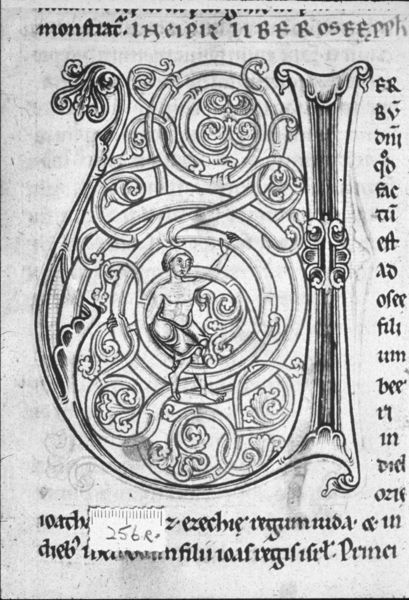
Titel: Bibel von Floreffe, Bd. 2
Standort: Herkunft: (Maasland) (EU - Maasland)
Institution: London,  British Museum
Schlagwörter: pflanzen, adam, mittelalter, kodex, ligatur